Field crop: maize
Growth stage: 2
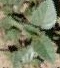
Species: datura